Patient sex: F
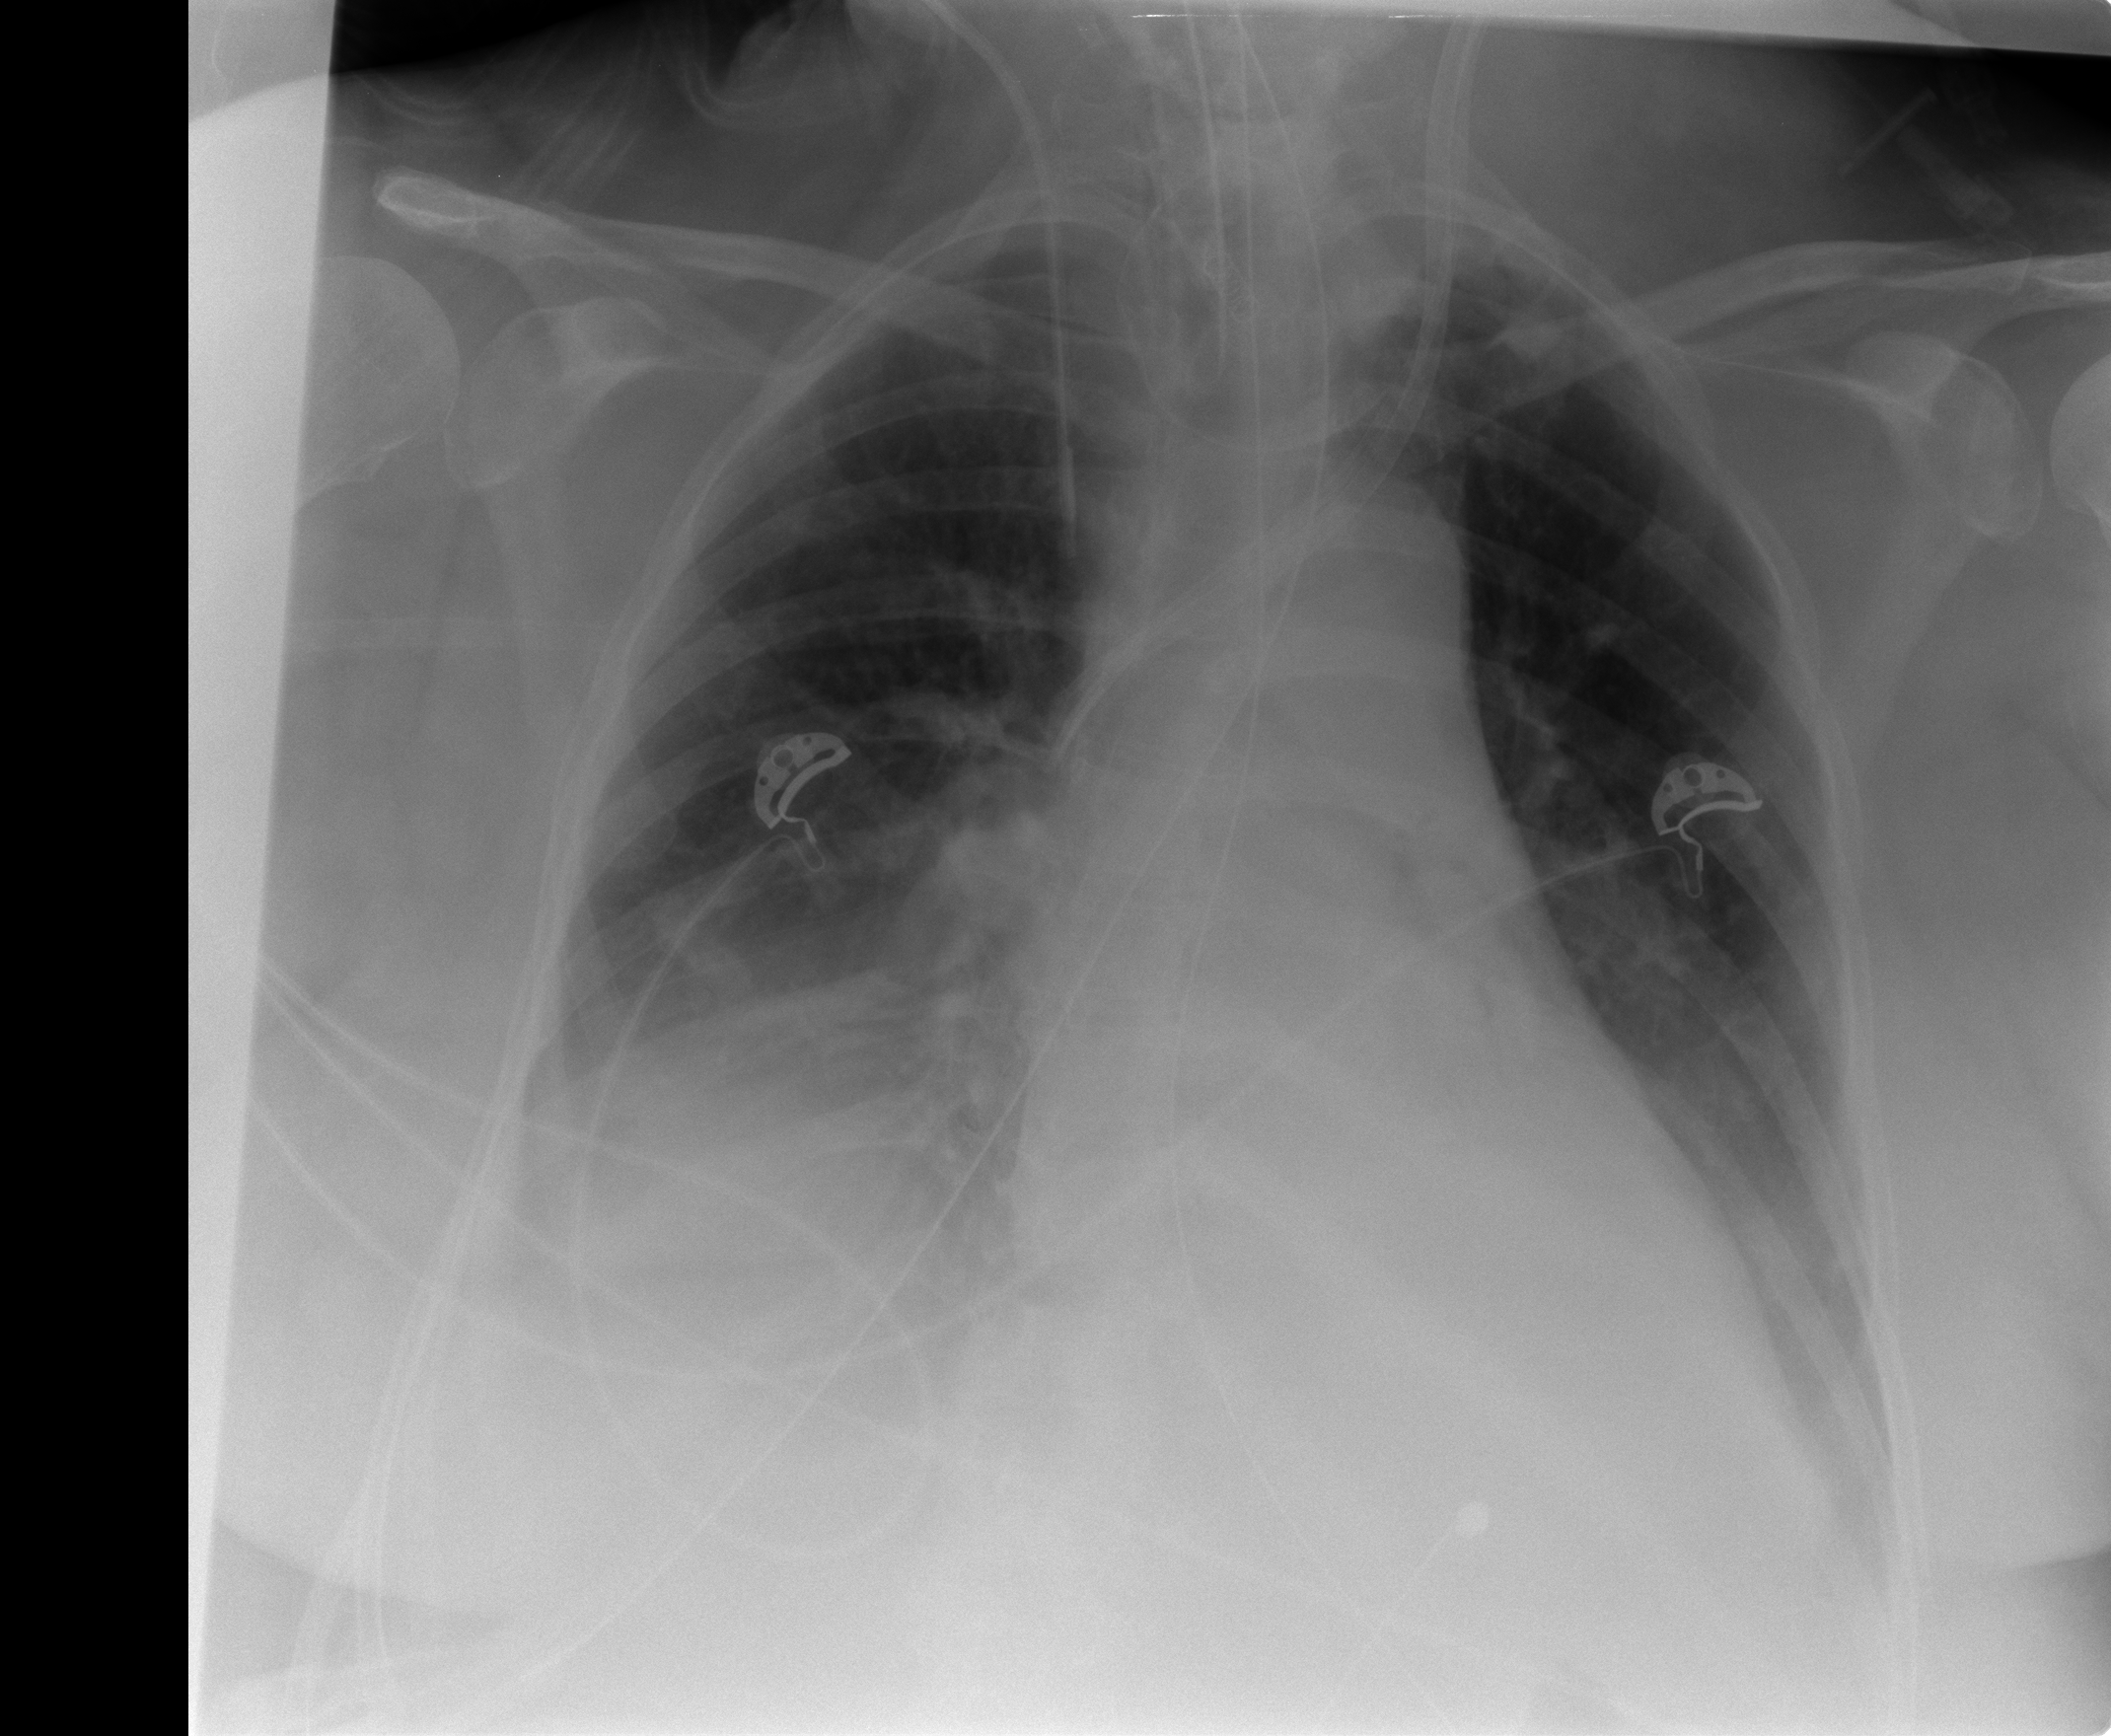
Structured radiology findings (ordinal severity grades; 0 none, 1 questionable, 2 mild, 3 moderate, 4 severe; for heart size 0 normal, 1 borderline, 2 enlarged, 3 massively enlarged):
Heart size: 2
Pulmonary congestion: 0
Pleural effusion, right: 2
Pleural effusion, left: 2
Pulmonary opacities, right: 2
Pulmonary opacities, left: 0
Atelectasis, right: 2
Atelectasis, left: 2